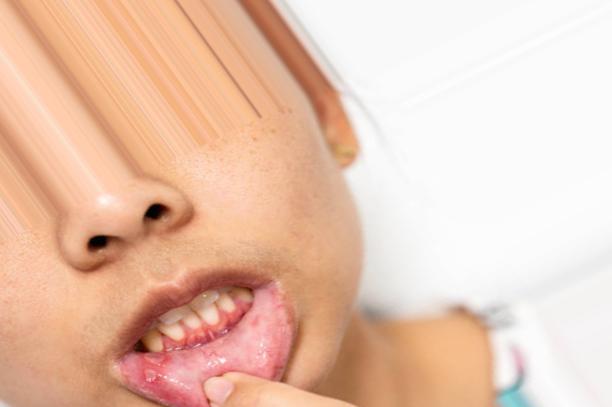
Condition: Mouth Ulcer